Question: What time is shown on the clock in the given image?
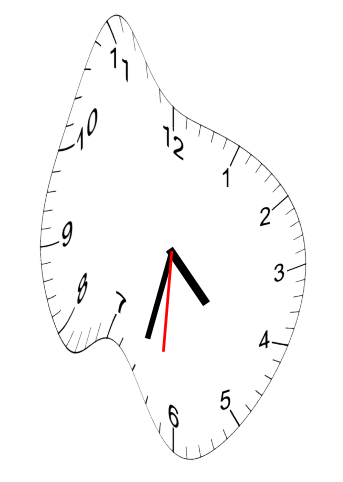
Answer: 04:32:31